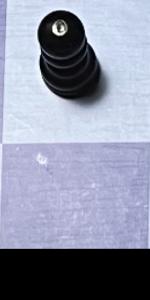
Label: Empty